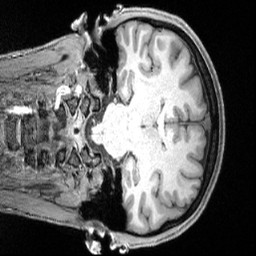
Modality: T1w
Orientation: coronal
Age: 30
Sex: female
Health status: healthy
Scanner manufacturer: siemens
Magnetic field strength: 3 T
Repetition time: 2.4 s
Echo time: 0.00222 s